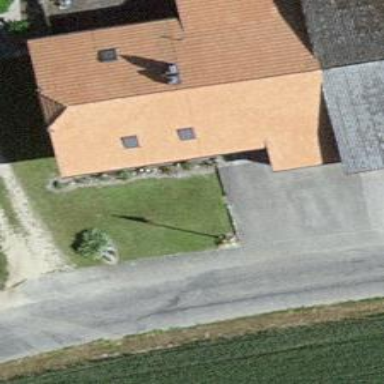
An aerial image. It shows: Farm building.